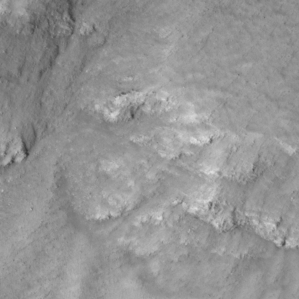
Label: non_frost